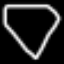
Label: diamond